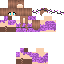
A female human skin with pale skin, wearing brown long hair dressed in a purple hoodie and brown pants, featuring a closed mouth.